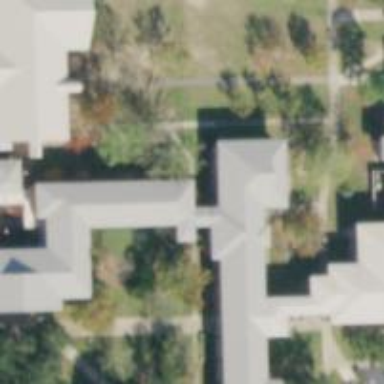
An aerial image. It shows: College building.